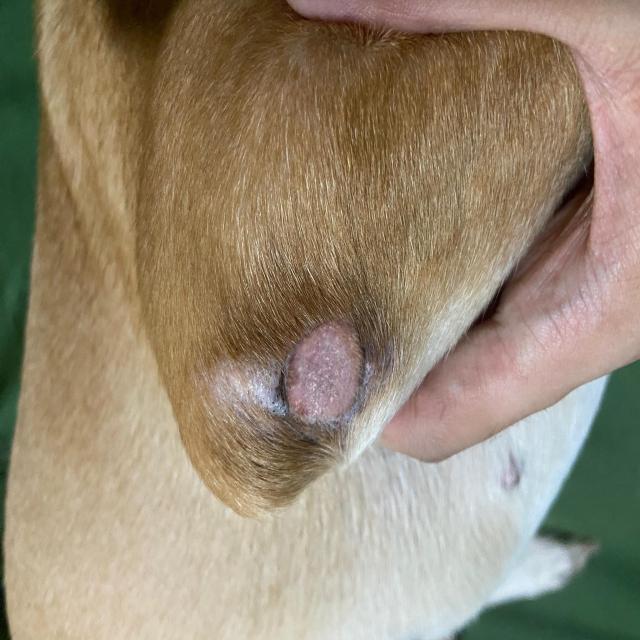
Canine ringworm (Dermatophytosis) — fungal infection caused by Microsporum or Trichophyton. Presents with circular alopecia, scaling, crusting, and broken hairs.